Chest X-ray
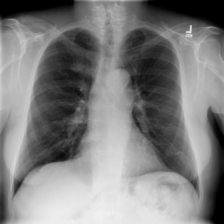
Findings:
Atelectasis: positive
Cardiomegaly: negative
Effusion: negative
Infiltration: negative
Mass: negative
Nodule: negative
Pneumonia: negative
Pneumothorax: negative
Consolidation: negative
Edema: negative
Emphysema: negative
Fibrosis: positive
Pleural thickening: negative
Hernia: negative